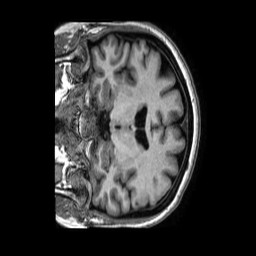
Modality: T1w
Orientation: coronal
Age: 46
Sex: female
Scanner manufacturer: philips
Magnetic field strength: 1.5 T
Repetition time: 0.007035 s
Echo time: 0.003187 s